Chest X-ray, AP view. Patient: 71 years old, sex F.
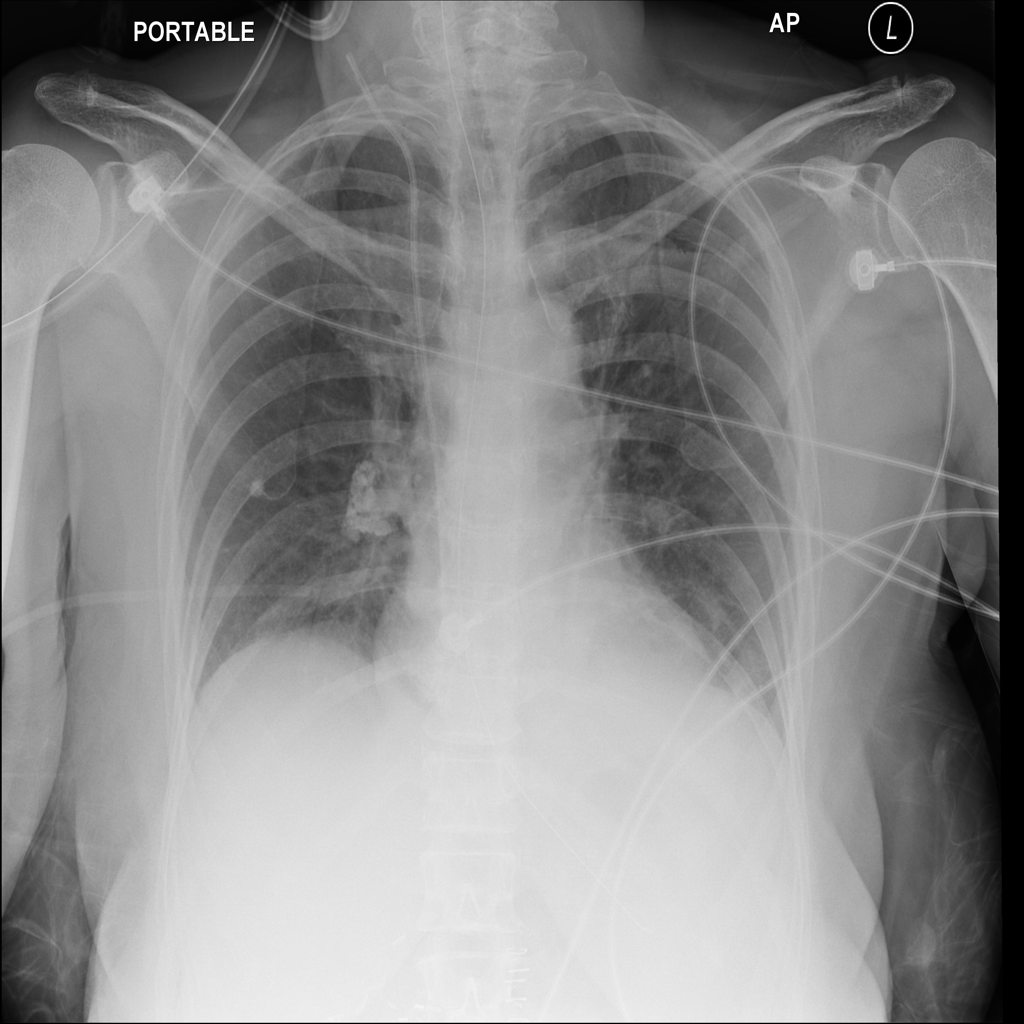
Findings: Infiltration